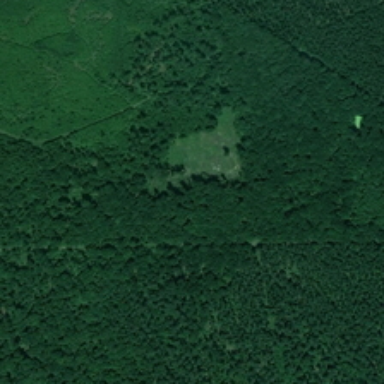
There is a tiny greenland like a heart in the tract of forest .